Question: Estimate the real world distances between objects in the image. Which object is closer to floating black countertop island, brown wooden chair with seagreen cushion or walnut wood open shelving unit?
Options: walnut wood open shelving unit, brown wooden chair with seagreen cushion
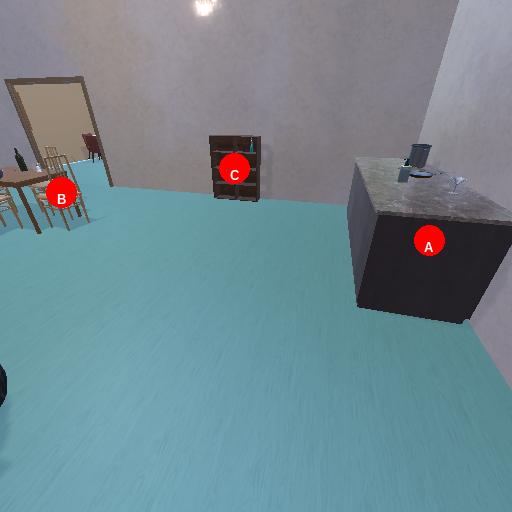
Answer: walnut wood open shelving unit